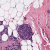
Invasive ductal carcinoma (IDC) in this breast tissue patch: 1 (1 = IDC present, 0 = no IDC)